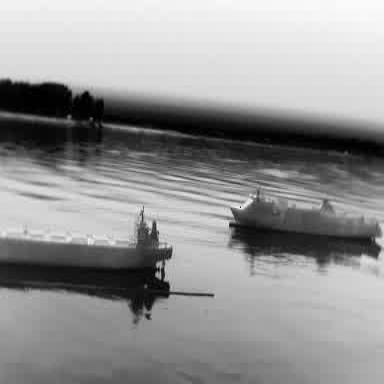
There is a liner in the infrared image.